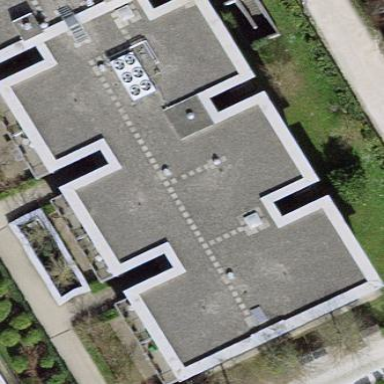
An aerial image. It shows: Building.